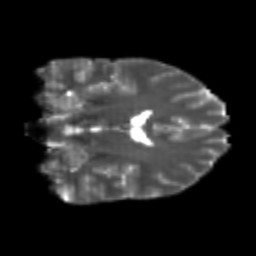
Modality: T2w
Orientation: coronal
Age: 22
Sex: male
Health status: healthy
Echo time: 0.074 s